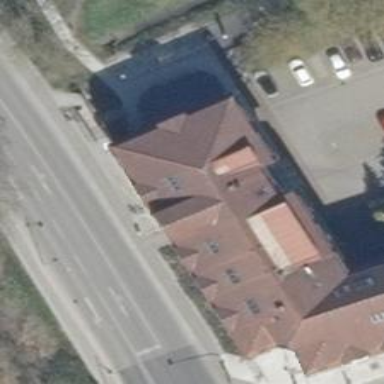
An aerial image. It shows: Restaurant.